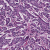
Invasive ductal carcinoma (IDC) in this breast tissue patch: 1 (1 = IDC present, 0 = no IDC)